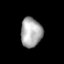
Tissue: prostate
Cell type: T cells
Senescence score: 0.7097
Nuclear area (px): 613
Mean DAPI intensity: 170.357